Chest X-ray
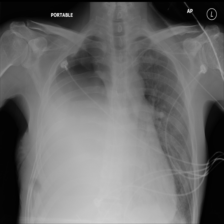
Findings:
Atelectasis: negative
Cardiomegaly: negative
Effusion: negative
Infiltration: negative
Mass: negative
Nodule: negative
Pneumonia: negative
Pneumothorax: negative
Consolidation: negative
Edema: negative
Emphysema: negative
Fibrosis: negative
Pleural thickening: negative
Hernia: negative